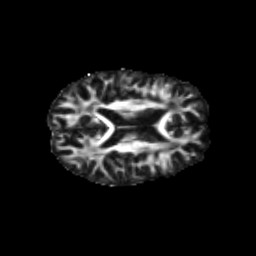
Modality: FA
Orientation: axial
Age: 35
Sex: female
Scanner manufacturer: siemens
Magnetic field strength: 3 T
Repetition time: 1.8 s
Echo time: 0.07 s